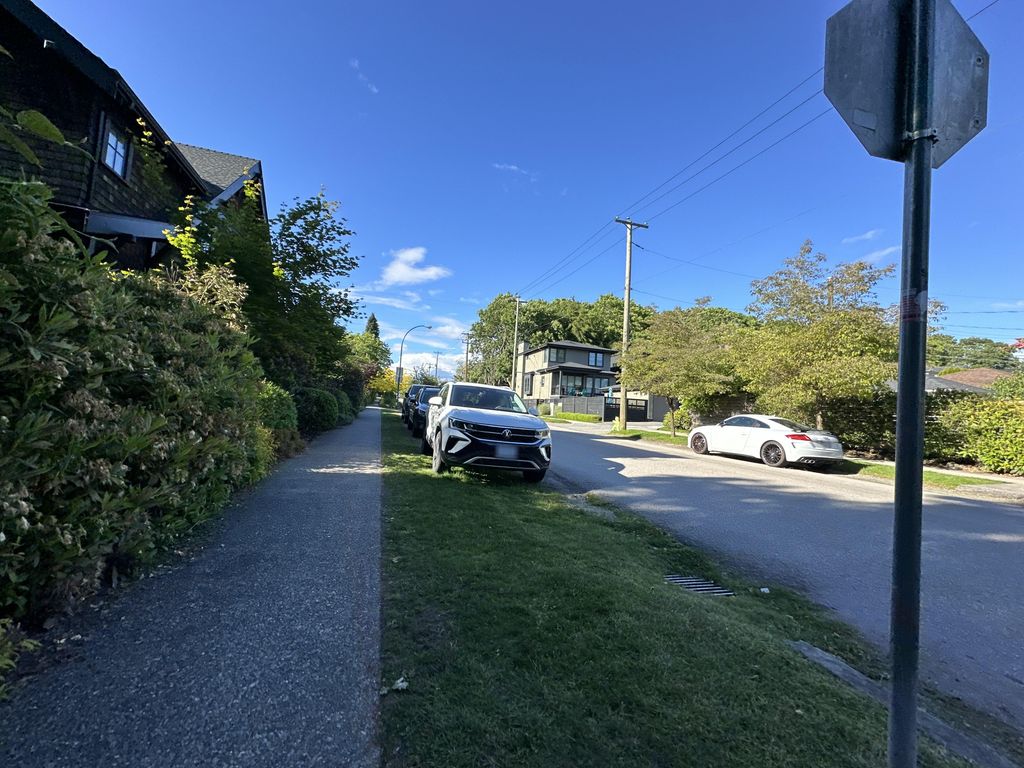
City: vancouver